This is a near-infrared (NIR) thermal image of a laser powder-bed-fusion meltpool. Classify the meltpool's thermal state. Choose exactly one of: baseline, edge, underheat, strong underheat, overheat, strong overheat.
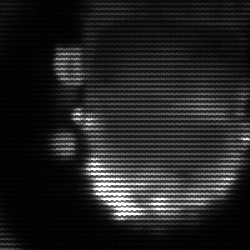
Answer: baseline